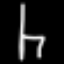
Label: chair